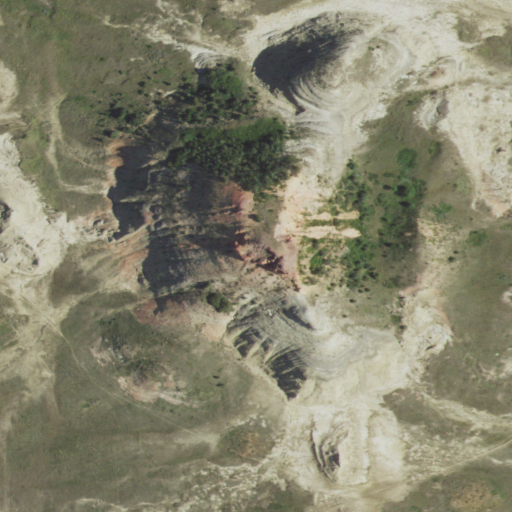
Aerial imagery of mountain in North Dakota named Sheep Butte containing grassland, shrub, evergreen forest, and barren land